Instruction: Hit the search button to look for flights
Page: home
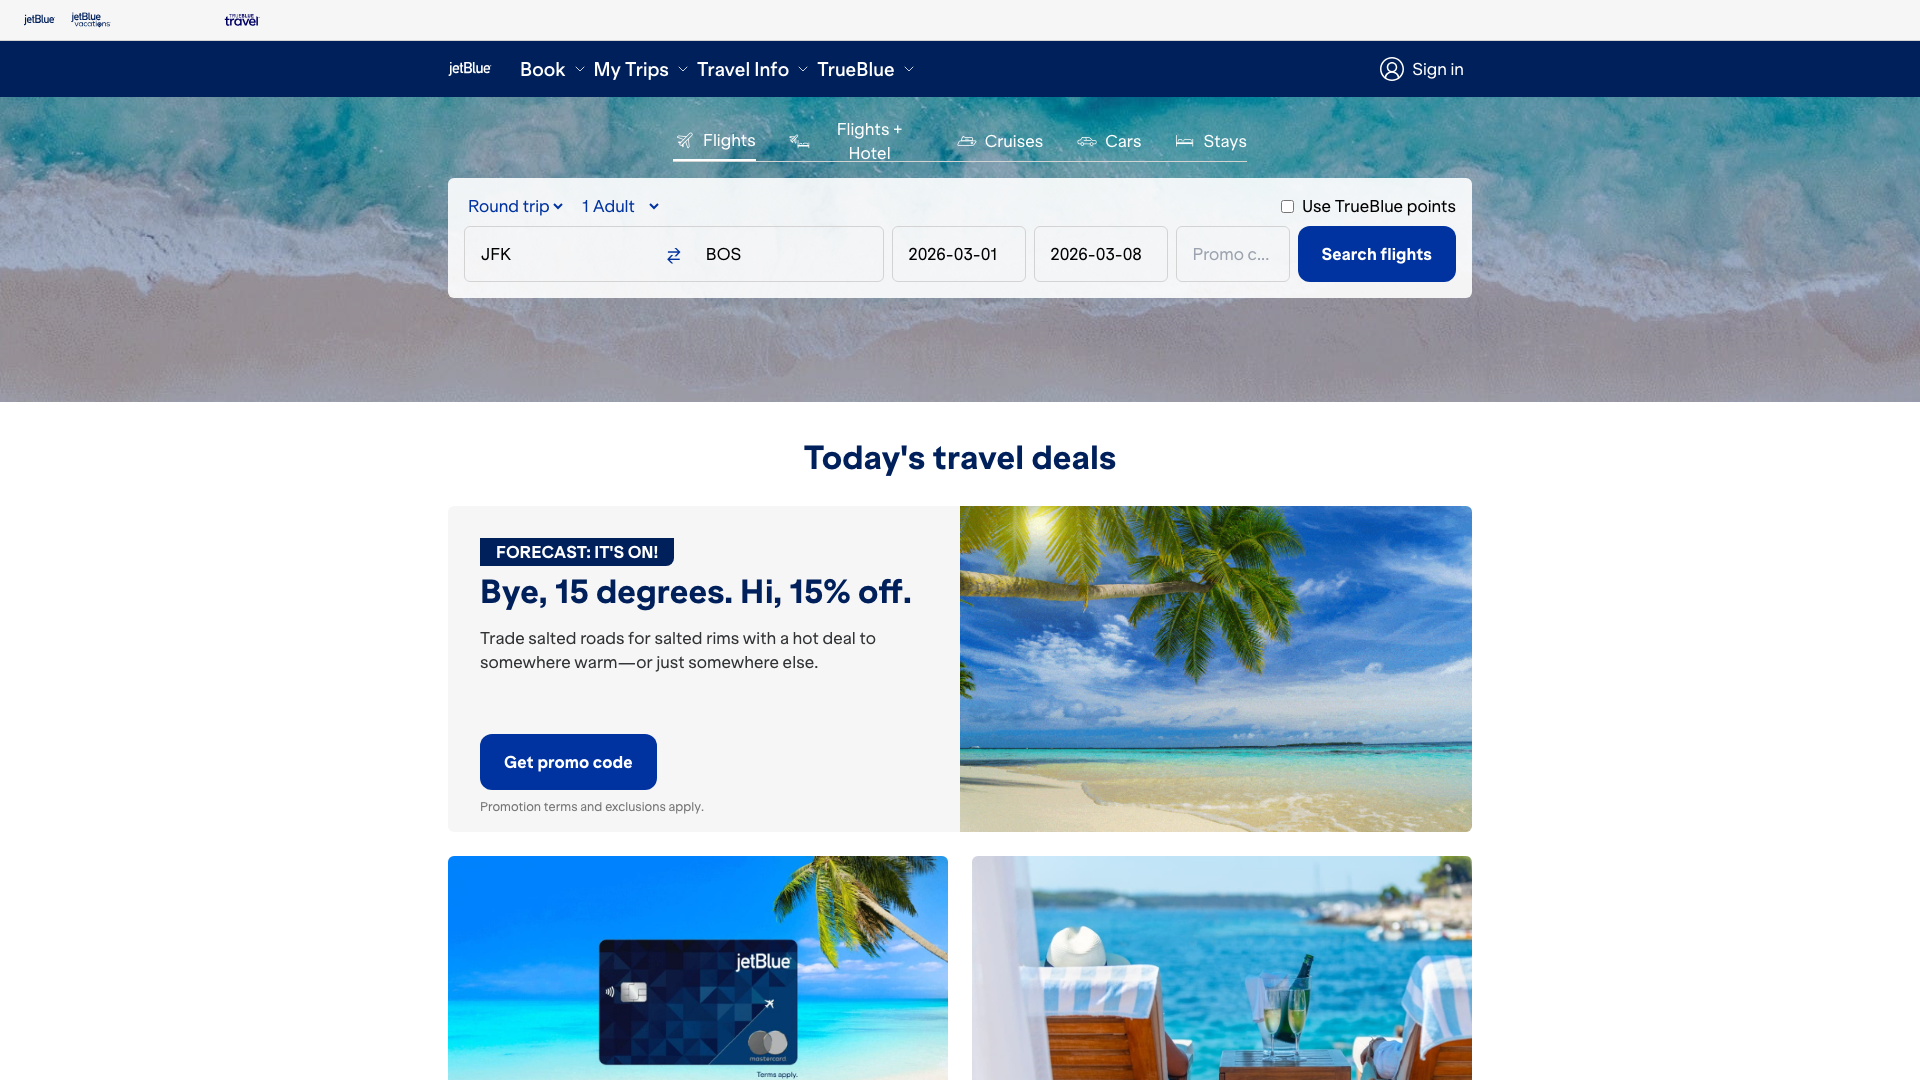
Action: click